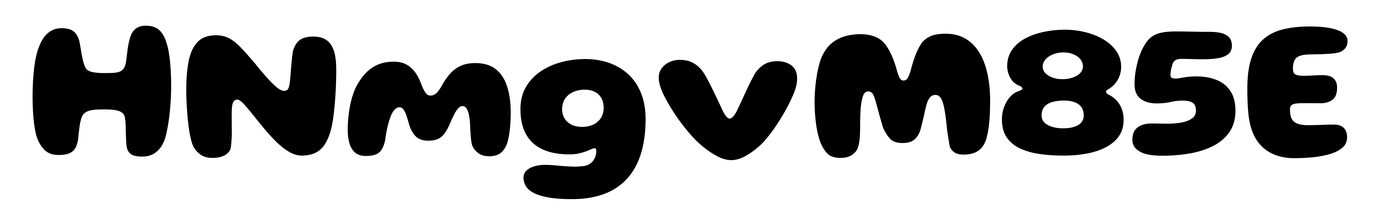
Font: Gluten_Bold